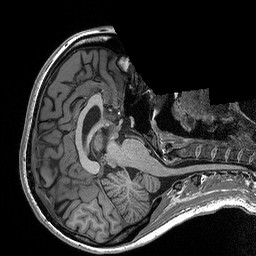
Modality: T1w
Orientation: axial
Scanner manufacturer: siemens
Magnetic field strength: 3 T
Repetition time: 2.3 s